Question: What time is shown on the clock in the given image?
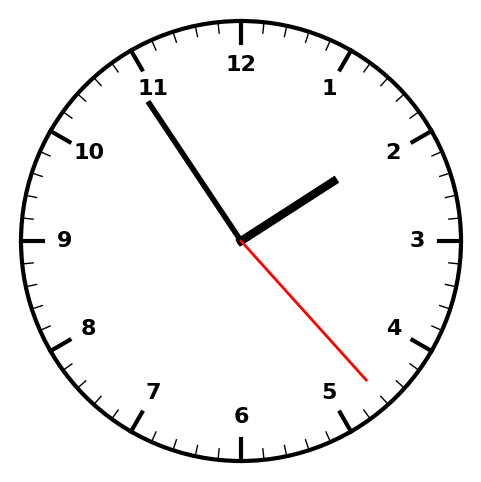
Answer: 01:54:23